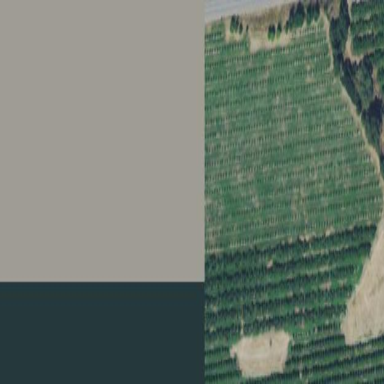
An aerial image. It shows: Orchard.